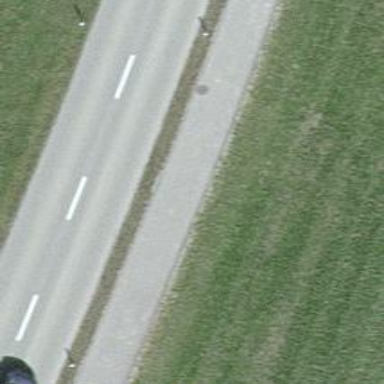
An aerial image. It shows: Asphalt cycleway.